Question: In my android application I have a 'Spinner'. problem is come when I check the app in a galaxy not 2 phone. for android version 2.3 and other versions list of items in the spinner are shown in the left side of application. But for latest version first and last arabic strings are shown in right side,
I want all of them to be float to left side like in other devices. Without going for a custom 'Spinner' view can't we handle this easily. But if there is no option than going to custom 'Spinner', let me know.
here is the screenshot to get more clear idea.

Here is the spinner code in xml file
'''
<Spinner
android:id="@+id/spinner1"
android:layout_width="262dp"
android:layout_height="45dp"
android:layout_gravity="top|center"
android:gravity="left"
android:background="@drawable/spinner"
android:paddingLeft="@dimen/padding_small" />
'''
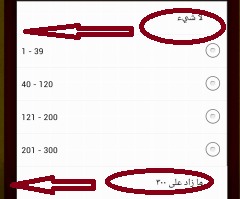
Answer: I had to use custom views to handle this. Otherwise nothing help me.